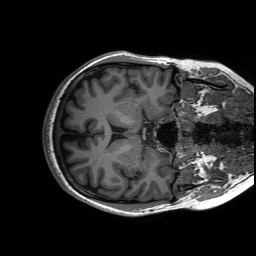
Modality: T1w
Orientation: axial